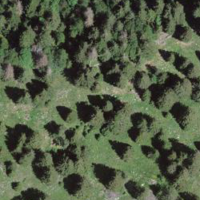
EUNIS habitat code: 44
Species observed at this site:
Petasites albus